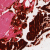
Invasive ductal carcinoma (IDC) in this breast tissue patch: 0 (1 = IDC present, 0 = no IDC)